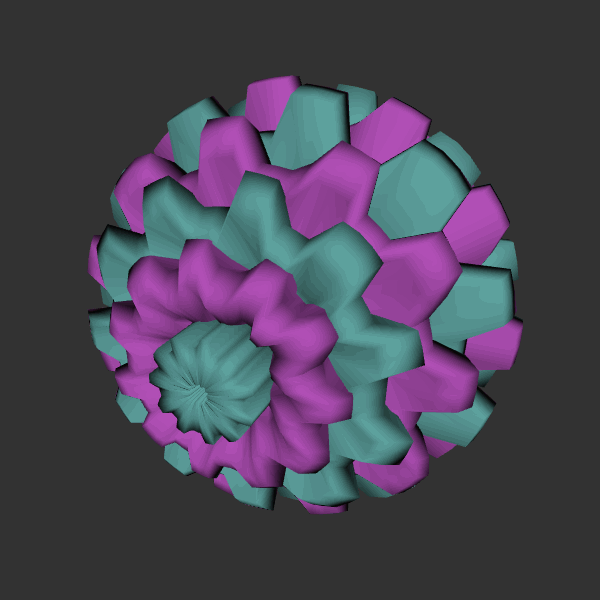
Background: dark